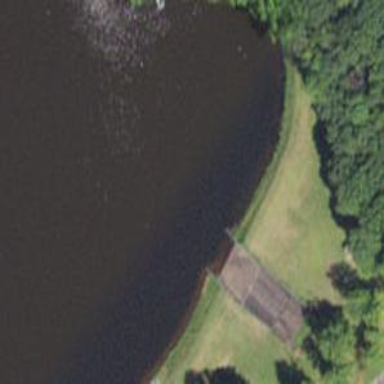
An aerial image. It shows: Dam along waterway.